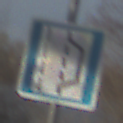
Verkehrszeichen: NothalteUndPannenbucht
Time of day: MorningAfternoon
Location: Outdoor (Nature)
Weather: PartlyCloudy
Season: NotSpecified
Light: Natural